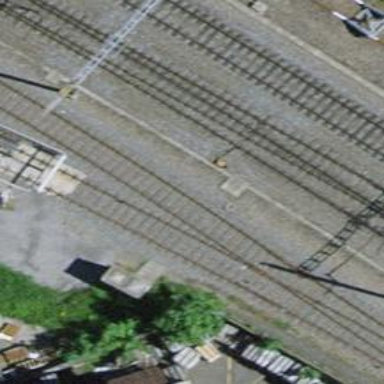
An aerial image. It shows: Single-track electrified railway siding with contact line for service.